Question: Current Firebase DB Structure:

What I'm trying to achieve:
- -
My current code:
'''
mDatabase = FirebaseDatabase.getInstance().getReference("Place");
Query query = mDatabase.child("promotions").orderByChild("coupon").equalTo("FREEBIGMAC");
query.addListenerForSingleValueEvent(new ValueEventListener() {
@Override
public void onDataChange(DataSnapshot dataSnapshot) {
for (DataSnapshot snapshot: dataSnapshot.getChildren()) {
// Not able to find anything here
}
}
@Override
public void onCancelled(DatabaseError databaseError) {
System.out.println("The read failed: " + databaseError.getMessage());
}
});
'''
I have been trying to find a similar example under StackOverFlow but I haven't been able to find my exact case. I would really appreciate your help!
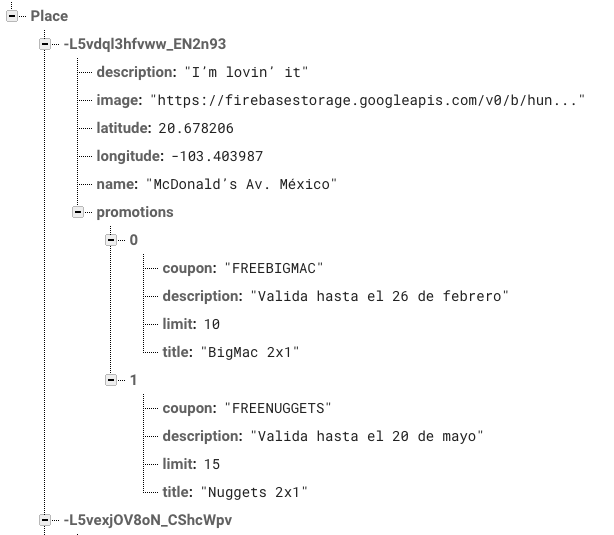
Answer: The Firebase Database can only query properties at a known path under each child node of the place where you execute the query. It cannot handle dynamic paths, as you are trying to do here.
For a longer explanation of this, see my answer here: <URL>.
The solution is to denormalize your data, and unnest the promotions from the places. If you have a single list of promotions, you can get all of the ones who have a free big mac:
'''
mDatabase = FirebaseDatabase.getInstance().getReference("Promotions");
Query query = mDatabase.orderByChild("coupon").equalTo("FREEBIGMAC");
query.addListenerForSingleValueEvent(new ValueEventListener() {
'''
Now if you add a 'Place' to each promotion, you can show all places that have free big macs.